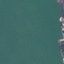
Land use / land cover: SeaLake